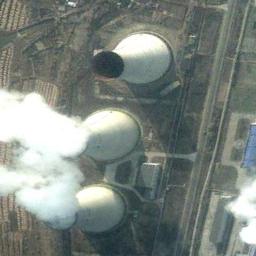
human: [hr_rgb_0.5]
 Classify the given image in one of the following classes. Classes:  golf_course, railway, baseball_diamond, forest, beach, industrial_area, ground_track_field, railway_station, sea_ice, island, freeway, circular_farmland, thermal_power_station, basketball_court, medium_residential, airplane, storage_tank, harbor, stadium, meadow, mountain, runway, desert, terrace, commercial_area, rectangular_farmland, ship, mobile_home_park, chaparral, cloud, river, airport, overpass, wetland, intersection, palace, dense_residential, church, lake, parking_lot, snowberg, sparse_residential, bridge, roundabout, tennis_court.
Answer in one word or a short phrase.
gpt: thermal_power_station